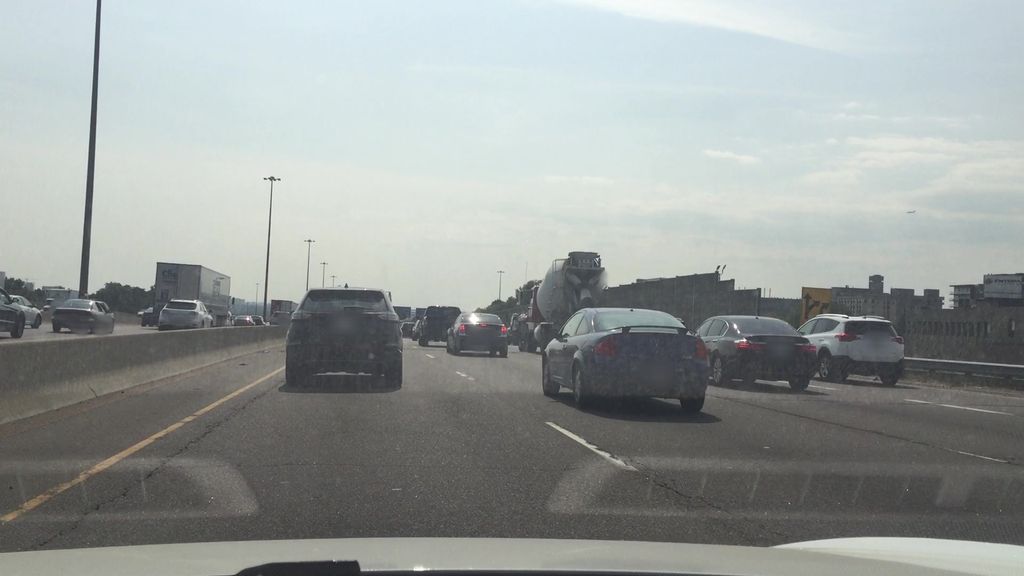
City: toronto